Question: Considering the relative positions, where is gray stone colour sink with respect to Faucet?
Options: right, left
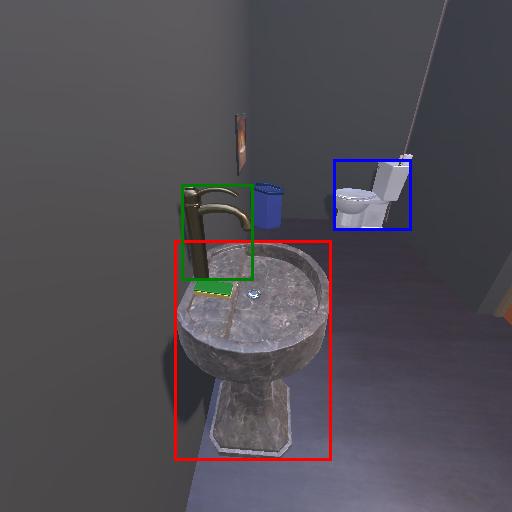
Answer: right